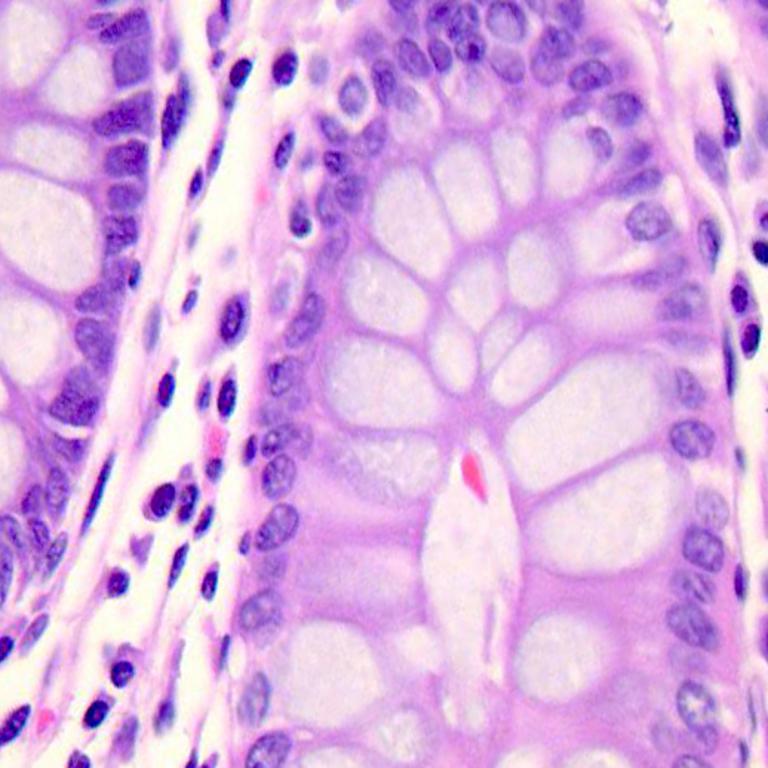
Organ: colon
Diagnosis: benign